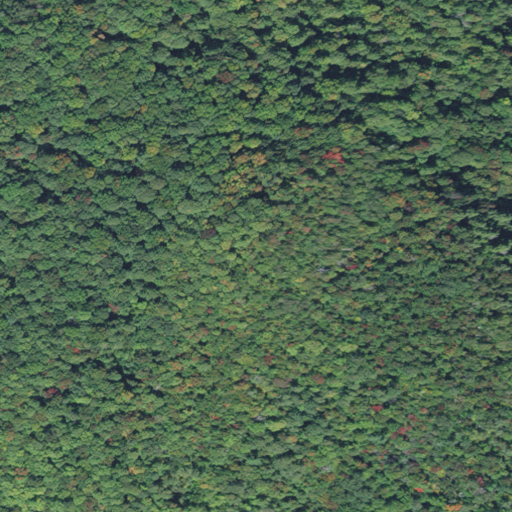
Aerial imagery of mountain in Vermont named Mayers Dome containing deciduous forest, mixed forest, and evergreen forest